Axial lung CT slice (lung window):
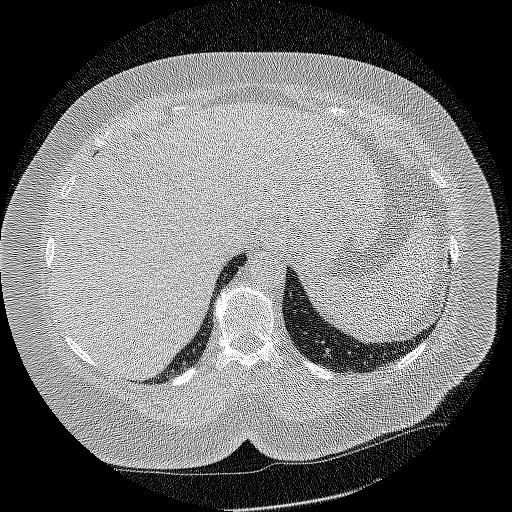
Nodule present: no